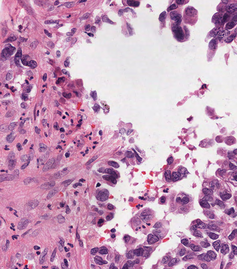
Tumor epithelial tissue: yes
Tumor-associated stroma tissue: yes
Normal tissue: no